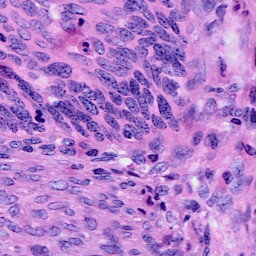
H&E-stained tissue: Cervix